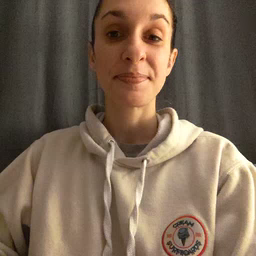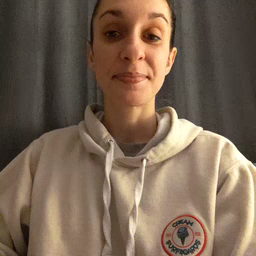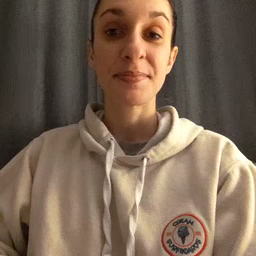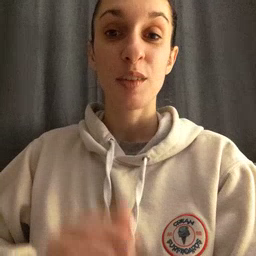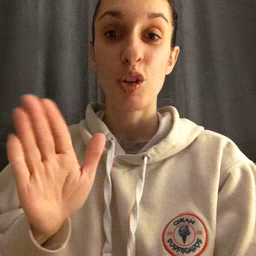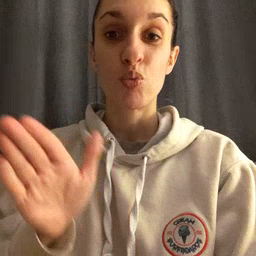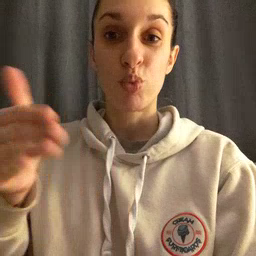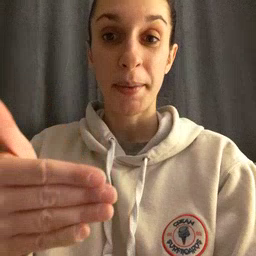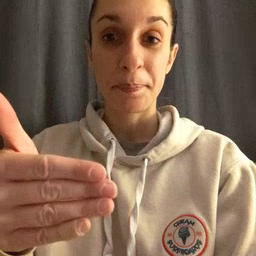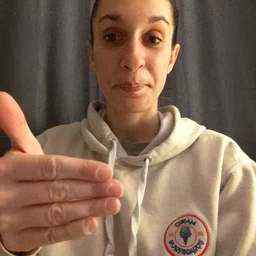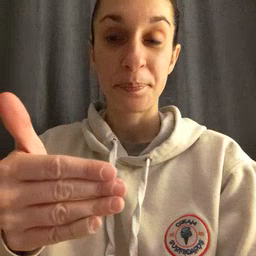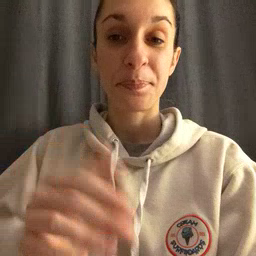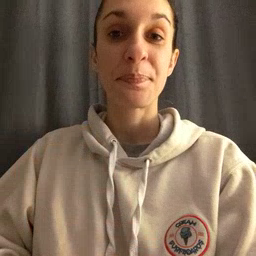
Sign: room